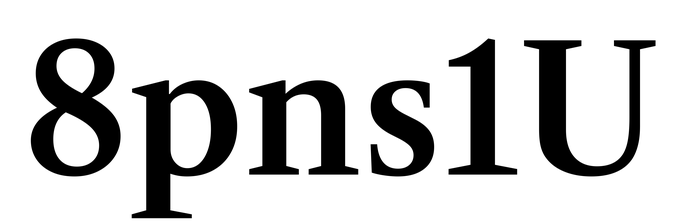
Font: LibreCaslonText_SemiBold